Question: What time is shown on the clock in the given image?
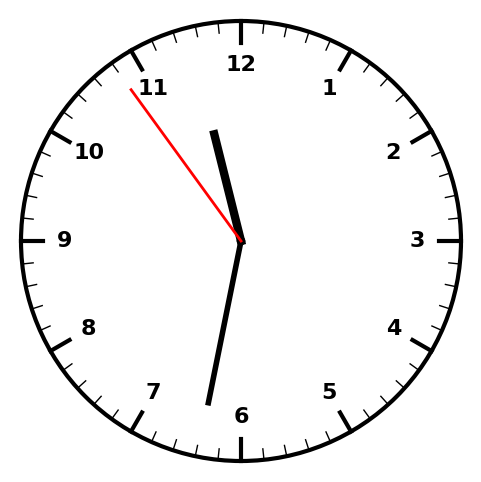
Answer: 11:31:54